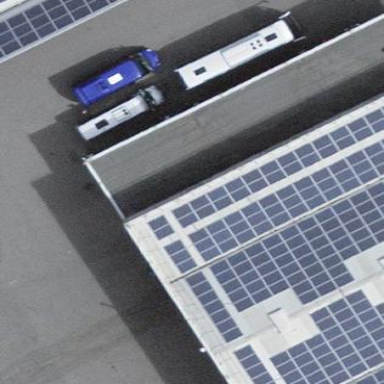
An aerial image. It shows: Small solar photovoltaic panel generator on the roof of building.